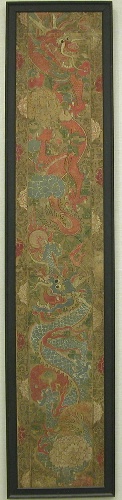
Artist: Unidentified artist
Date: 16th century
Object type: Painting
Classification: Paintings
Medium: Framed painting; ink and color on paper
Culture: Korea
Period: Joseon dynasty (1392–1910)
Dimensions: Image: 81 x 14 3/4 in. (205.7 x 37.5 cm)
Framed: 18 1/4 in. × 85 in. × 3/4 in. (46.4 × 215.9 × 1.9 cm)
Department: Asian Art
Credit line: Rogers Fund, 1919
Accession year: 1919
Repository: Metropolitan Museum of Art, New York, NY
Tags: Dragons